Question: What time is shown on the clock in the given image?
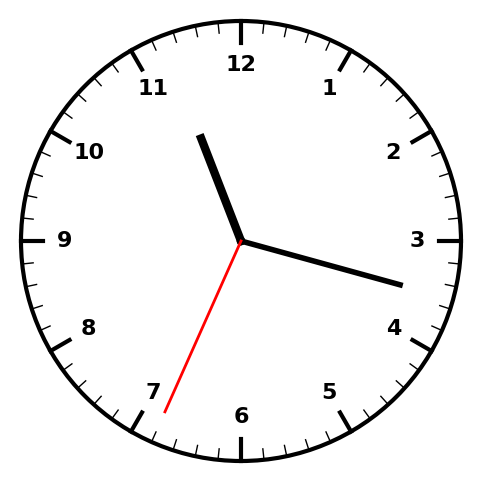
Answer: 11:17:34